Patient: sex F, age 34
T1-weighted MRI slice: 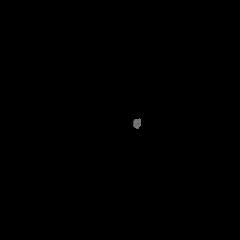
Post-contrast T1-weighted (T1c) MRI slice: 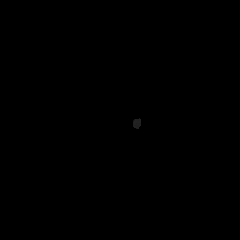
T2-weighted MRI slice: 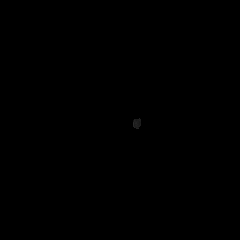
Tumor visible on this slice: no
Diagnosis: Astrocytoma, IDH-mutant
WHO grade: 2